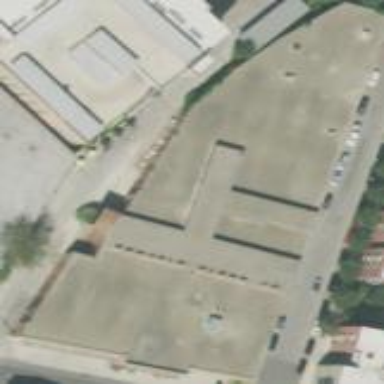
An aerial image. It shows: Manufacturing building.